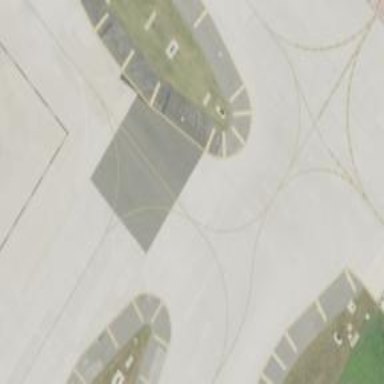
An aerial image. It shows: Image of taxiway at airport.